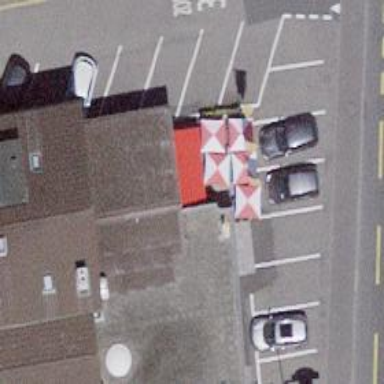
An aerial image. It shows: Café.